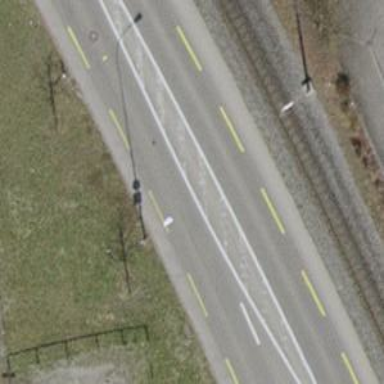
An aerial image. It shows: Asphalt secondary road with dedicated lane for cyclists on both sides.